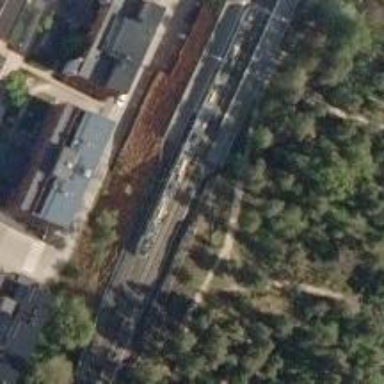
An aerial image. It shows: Railway signal.